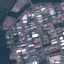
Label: Industrial